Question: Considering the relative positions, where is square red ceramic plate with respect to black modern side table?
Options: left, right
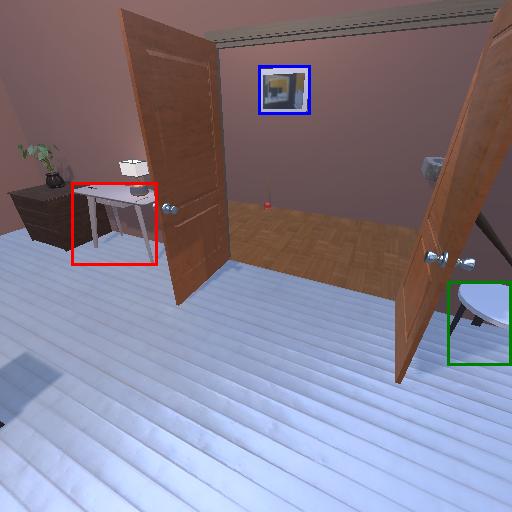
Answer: left